Question: Is there a way to merge two data in one row?
I have a gridview, within it, there are products that can be sold as a bundle. If I have it as it is right now, the user can delete one of the product bundle, and still receive a bundle price. That's not good. So how can I merge the two rows into one?
Or is it possible to add a row that indicates that the following two rows are a bundle? See picture, where there's an extra row. My other thoughts are having a cgridview in a cgridview?
My database has a column that indicates whether the product is a bundle or not. Let me know if there are any information needed.

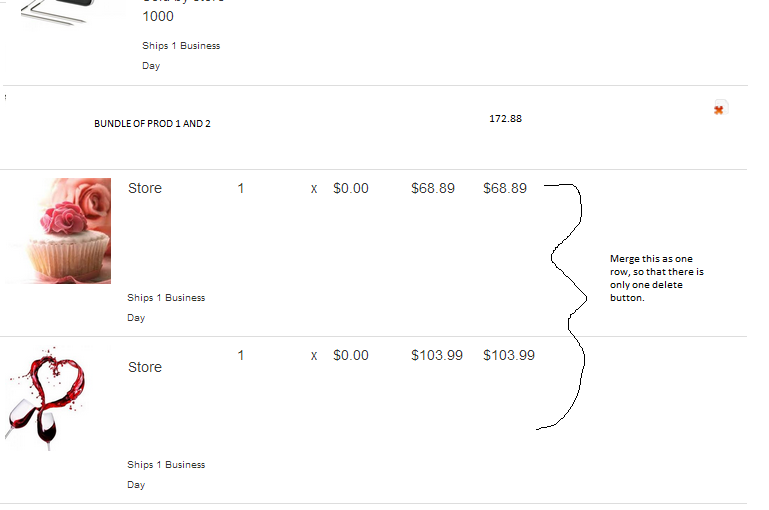
Answer: You are over complicating things I believe. Why not just create the html yourself? that would be the easiest solution by far.
If you really want to do what you want then you have to extend cgridview and create some rendering yourself.
If you really want to go that route then try to study this <URL> some of the features are almost exactly what you need.